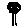
Label: tree